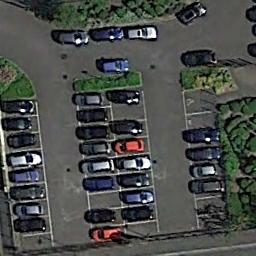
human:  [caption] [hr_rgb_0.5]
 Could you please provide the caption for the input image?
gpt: The parking lot has some neatly arranged cars of different colors .

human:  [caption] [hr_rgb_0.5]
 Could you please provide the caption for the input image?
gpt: The parking lot is next to some trees .

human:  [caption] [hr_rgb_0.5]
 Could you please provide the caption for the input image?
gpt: There are many different colored cars in the parking lot .

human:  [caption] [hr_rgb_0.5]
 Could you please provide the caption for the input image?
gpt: There are five rows of cars in the parking lot .

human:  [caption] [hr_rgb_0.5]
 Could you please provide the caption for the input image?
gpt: There are some cars and green bushes on the parking lot .